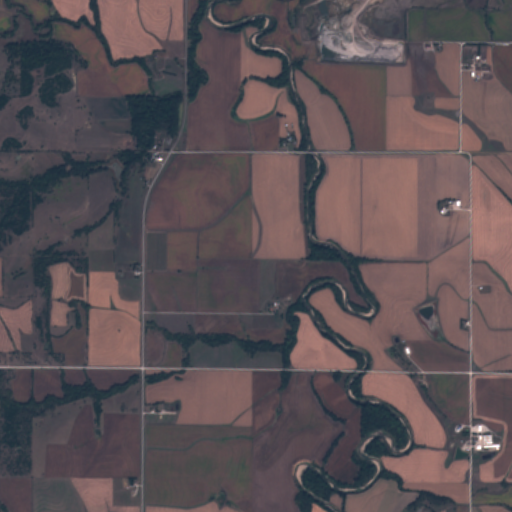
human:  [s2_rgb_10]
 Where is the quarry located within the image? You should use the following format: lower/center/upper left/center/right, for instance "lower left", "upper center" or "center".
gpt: There is no quarry in the image.